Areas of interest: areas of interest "Park Square"
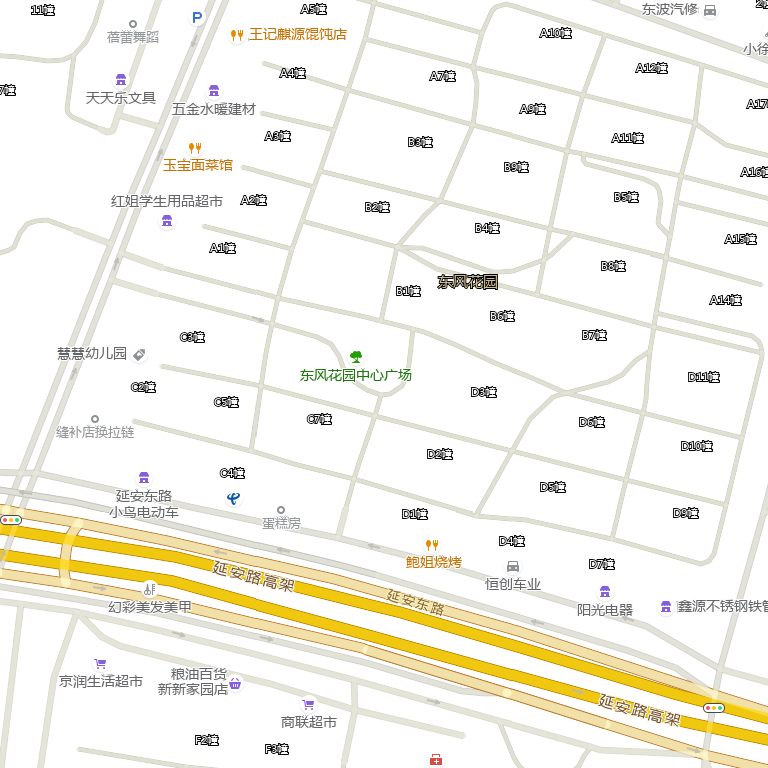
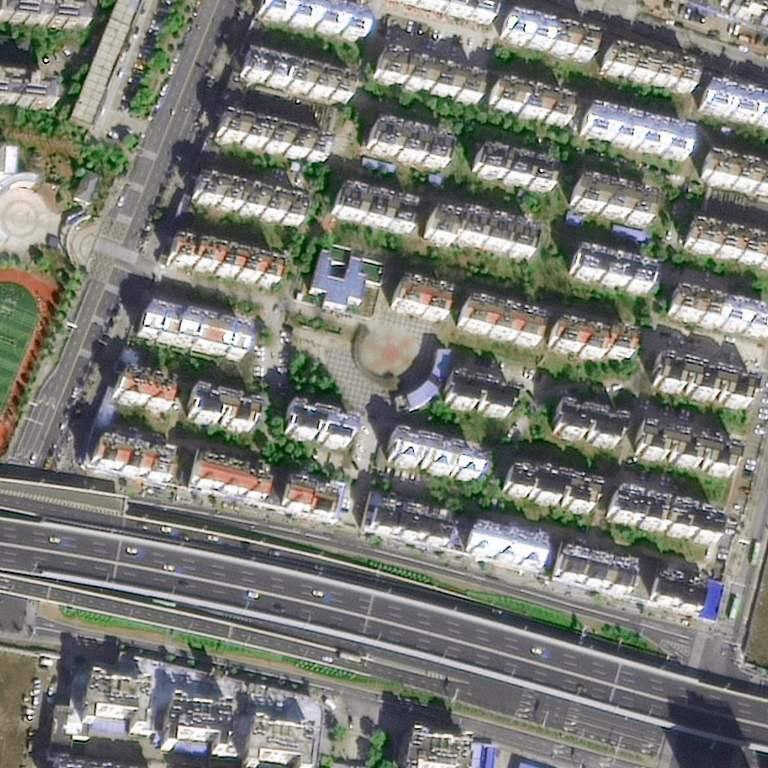